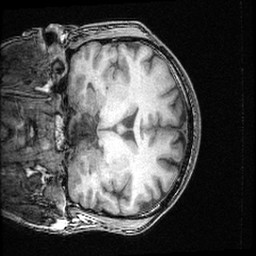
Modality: T1w
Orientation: coronal
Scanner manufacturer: ge
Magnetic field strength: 3 T
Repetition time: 0.008572 s
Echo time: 0.003384 s